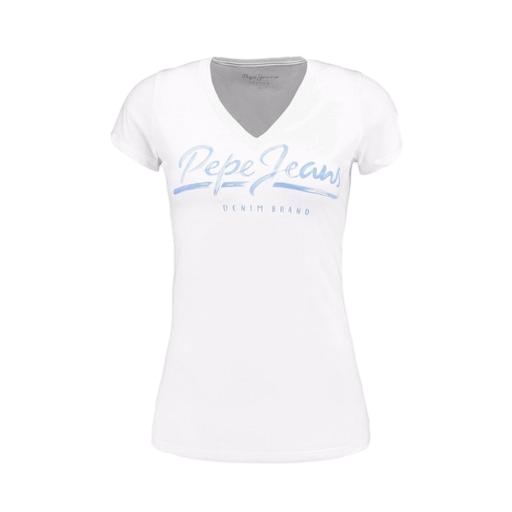
deep vee tee, white v-neck graphic tee, white slim-fit v-neck tee, white background